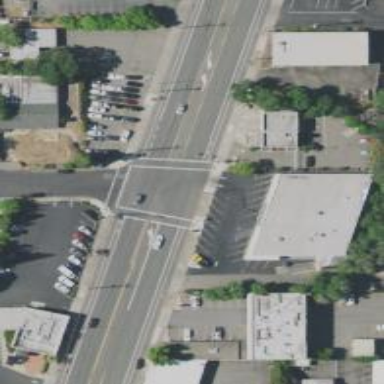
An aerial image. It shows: Solid stop line on the road.